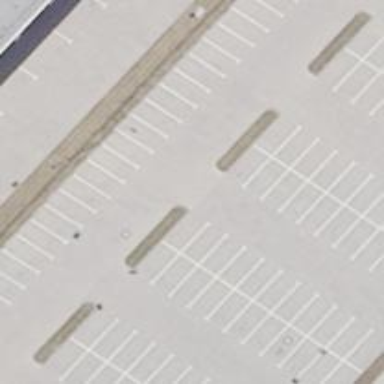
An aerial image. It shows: Parking aisle designated as service road.